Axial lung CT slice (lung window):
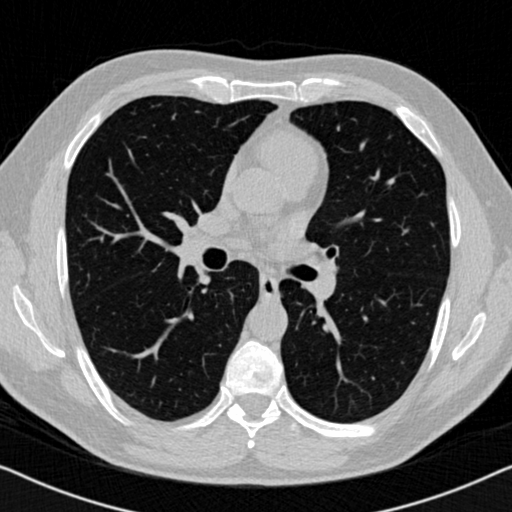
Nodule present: no